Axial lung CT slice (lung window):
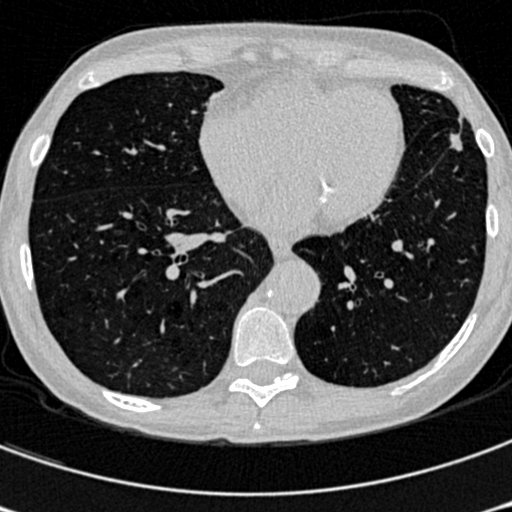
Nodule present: no